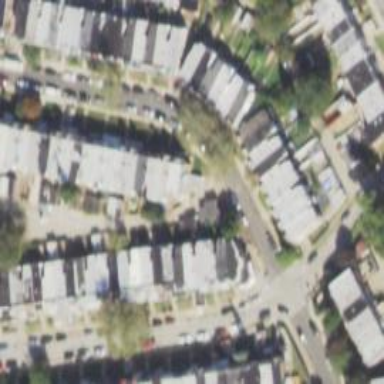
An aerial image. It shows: Alley classified as service road.